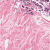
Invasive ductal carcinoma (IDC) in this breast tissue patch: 1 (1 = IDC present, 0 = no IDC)